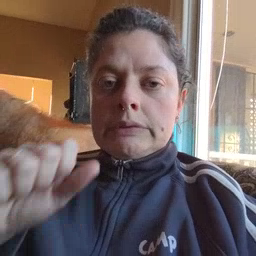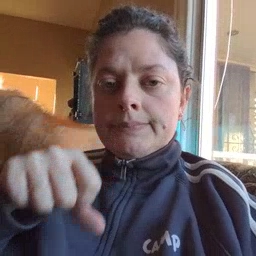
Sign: yes